Aerial crown-view tile of a tropical tree (Barro Colorado Island, Panama), acquired 20250217:
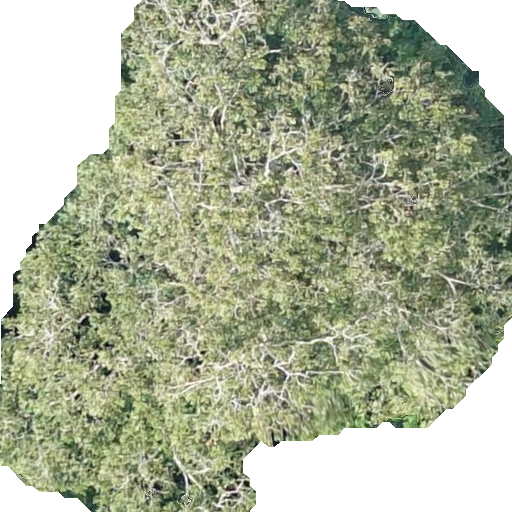
Species: Dipteryx oleifera
GBIF accepted scientific name: Dipteryx oleifera
Crown area: 314.865 m²